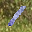
Label: 1